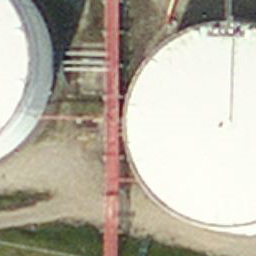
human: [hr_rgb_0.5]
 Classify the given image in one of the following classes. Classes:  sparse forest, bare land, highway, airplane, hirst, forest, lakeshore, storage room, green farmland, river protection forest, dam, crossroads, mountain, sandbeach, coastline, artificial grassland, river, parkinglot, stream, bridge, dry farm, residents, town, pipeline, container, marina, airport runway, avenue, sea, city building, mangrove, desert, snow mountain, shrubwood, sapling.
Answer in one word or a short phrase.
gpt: storage room